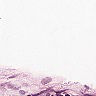
Metastatic tissue present: no